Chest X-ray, AP view. Patient: 36 years old, sex F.
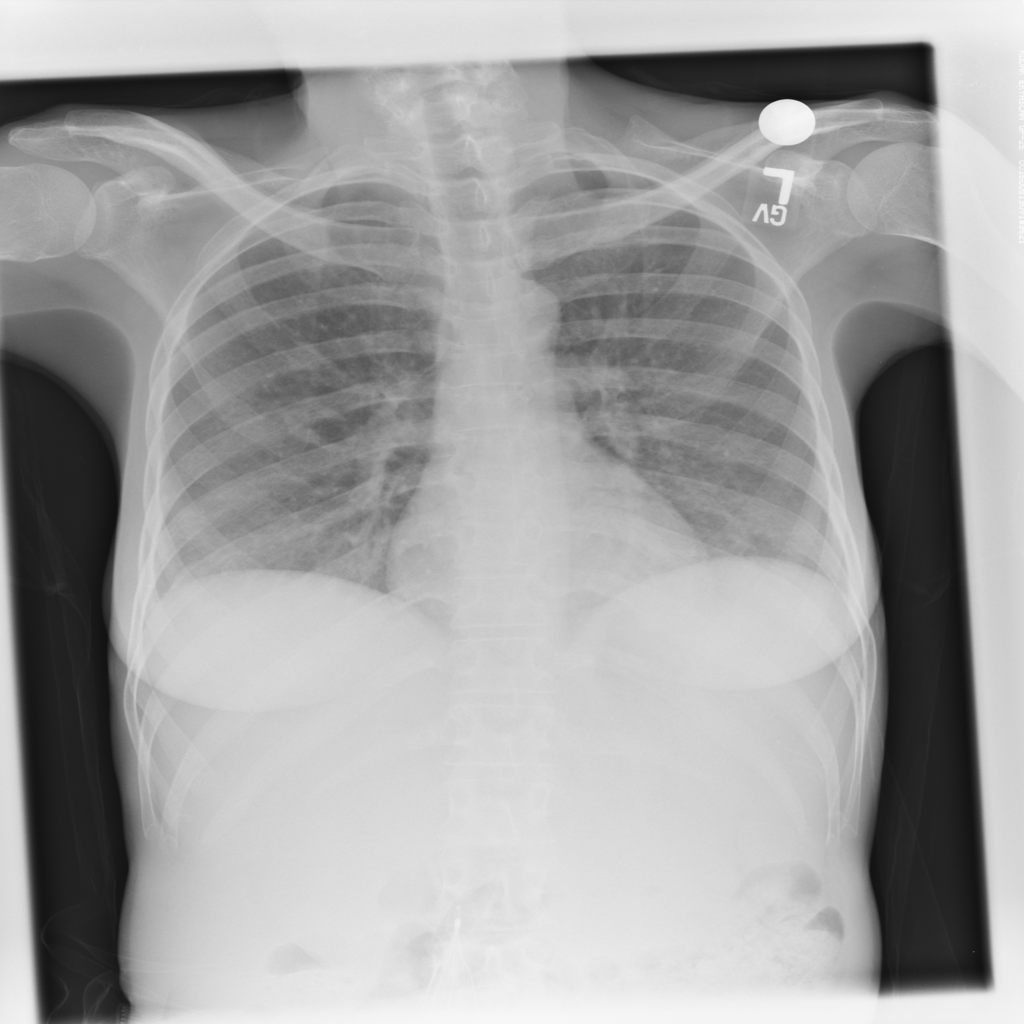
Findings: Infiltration